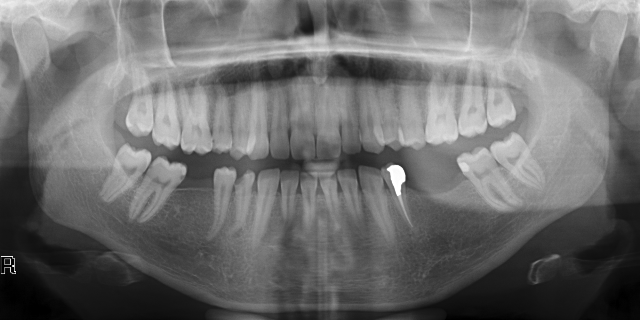
adult